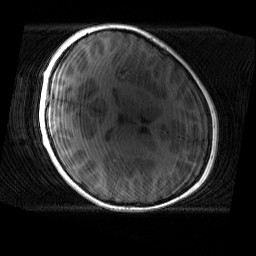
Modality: T1w
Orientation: axial
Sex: male
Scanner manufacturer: siemens
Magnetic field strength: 3 T
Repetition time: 1.9 s
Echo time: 0.00243 s